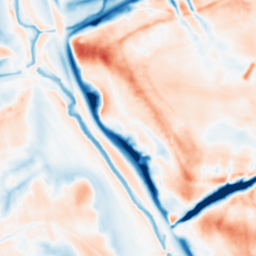
Category: multiscale
Decomposition family: dog_multiscale
Decomposition parameters: sigma_ratio: 1.6
n_scales: 5
base_sigma: 1
Upsampling method: bicubic_16x
Upsampling parameters: scale: 16
Upsampling scale: 16